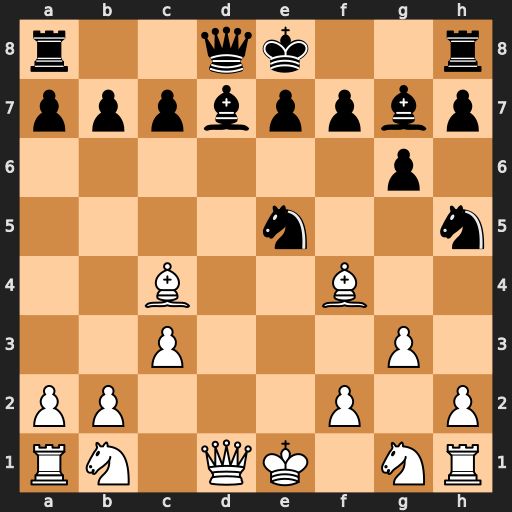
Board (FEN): r2qk2r/pppbppbp/6p1/4n2n/2B2B2/2P3P1/PP3P1P/RN1QK1NR
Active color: w
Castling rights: KQkq
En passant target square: -
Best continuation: Bxe5 Bxe5 Qd5 Bg4 Qxf7+